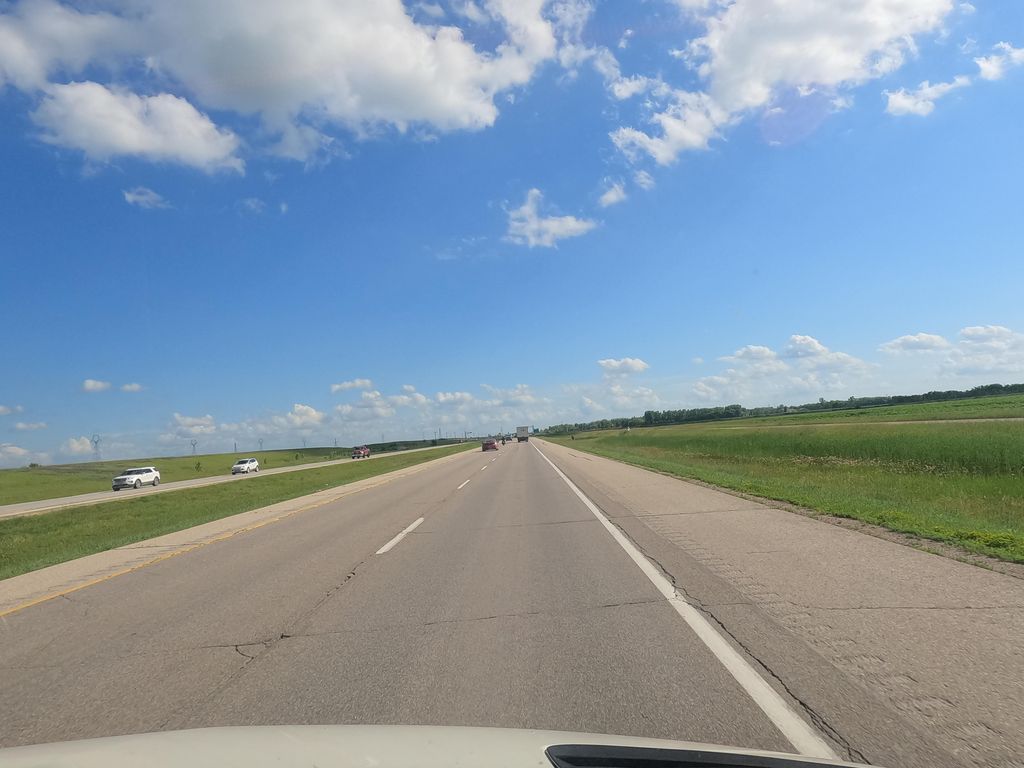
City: winnipeg